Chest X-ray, PA view. Patient: 51 years old, sex M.
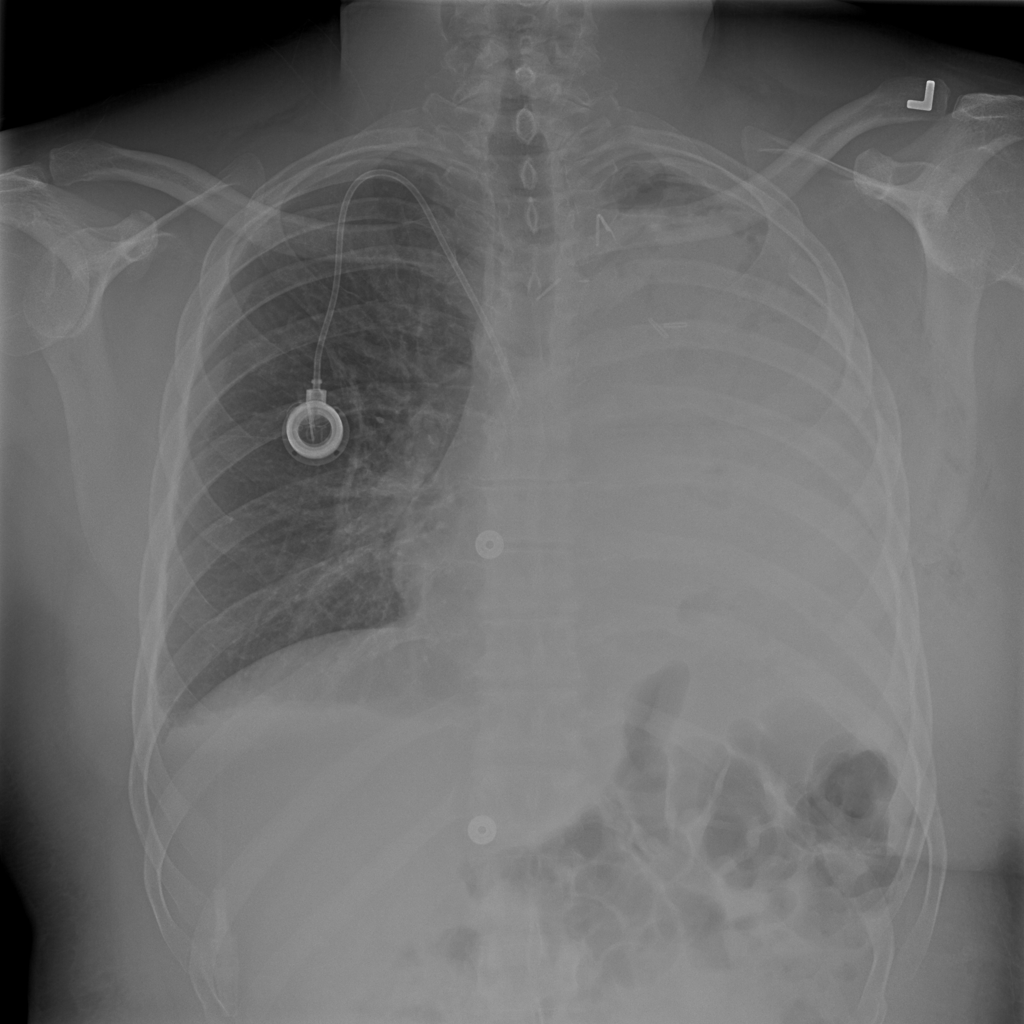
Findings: No Finding